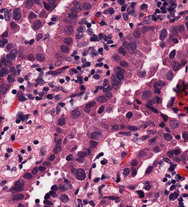
Tumor epithelial tissue: yes
Tumor-associated stroma tissue: yes
Normal tissue: no